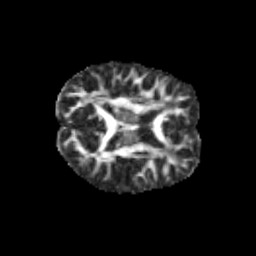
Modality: FA
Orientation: axial
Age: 11
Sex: female
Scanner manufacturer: siemens
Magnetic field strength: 3 T
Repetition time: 3.8 s
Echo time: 0.07 s